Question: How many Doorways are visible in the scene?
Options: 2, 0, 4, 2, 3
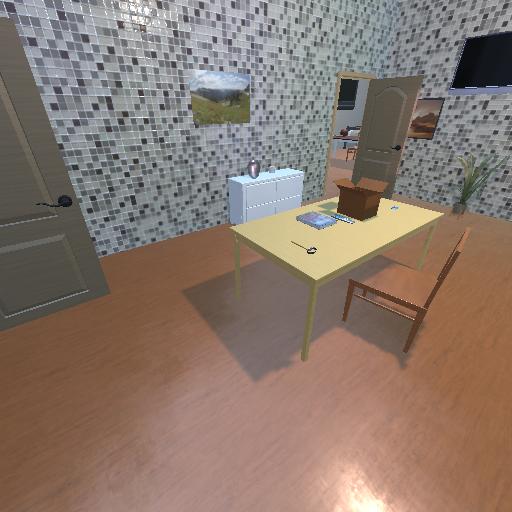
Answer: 2